Question: This is the css that i have,
'''
div {
background-image: url(some url);
width:100px;
height:100px;
background-size:cover;
}
.animate {
animation:changeSize 3s 1;
}
@keyframes changeSize {
0% {transform: scale(1);}
65% {transform: scale(1.2);}
100% {transform: scale(1.4);}
}
'''
And with Jquery while clicking on a button i am just toggling the class 'animate' to the div. But it seems not working. I am new to css3 animations and i dont know how to debug this. Any clues would be helpful for me in this context.
## DEMO

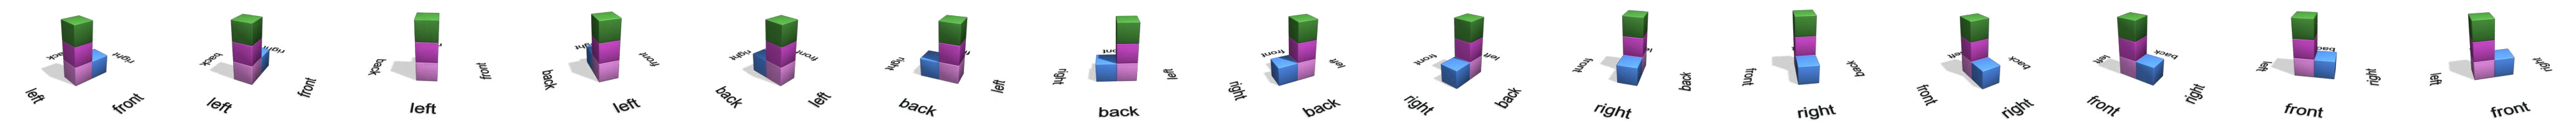
Answer: Hi its working fine only on firefox and you has to add vendor prefix for webkit browser
'''
@-webkit-keyframes
'''
here it is
'''
@keyframes changeSize {
0% {transform: scale(1);}
65% {transform: scale(1.2);}
100% {transform: scale(1.4);}
}
@-webkit-keyframes changeSize {
0% {transform: scale(1);}
65% {transform: scale(1.2);}
100% {transform: scale(1.4);}
}
'''
check the fiddle
<URL>
and add transition to the div you needed.